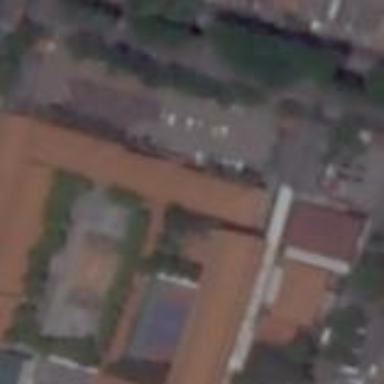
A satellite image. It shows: School building with tiled roof.